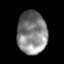
Tissue: lung
Cell type: Epithelial cells
Senescence score: 0.1706
Nuclear area (px): 1241
Mean DAPI intensity: 130.261